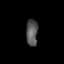
Tissue: lung
Cell type: Fibroblasts
Senescence score: 0.2183
Nuclear area (px): 305
Mean DAPI intensity: 85.82